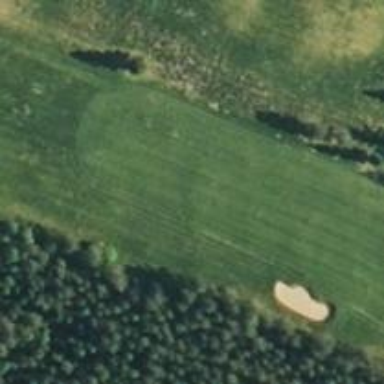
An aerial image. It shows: View of golf hole.